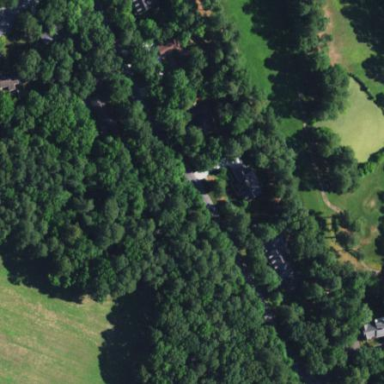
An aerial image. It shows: Beautiful woodland area.